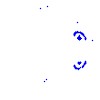
Particle: proton